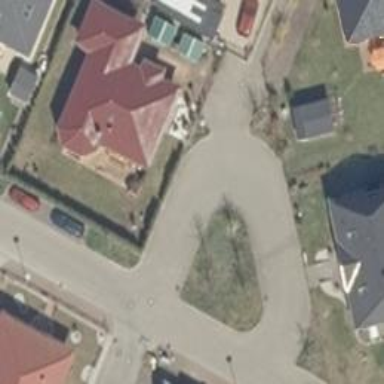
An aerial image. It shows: Living street.